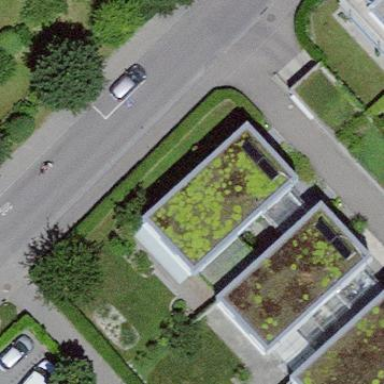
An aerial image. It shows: Building with flat roof.